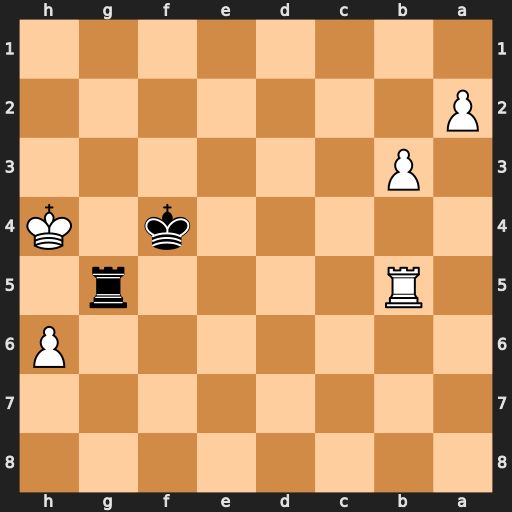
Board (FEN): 8/8/7P/1R4r1/5k1K/1P6/P7/8
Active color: b
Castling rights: -
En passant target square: -
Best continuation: Rxb5 h7 Rb8 Kh5 Kf5